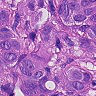
Metastatic tissue present: yes